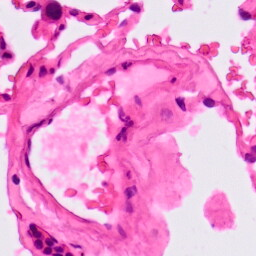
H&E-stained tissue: Lung